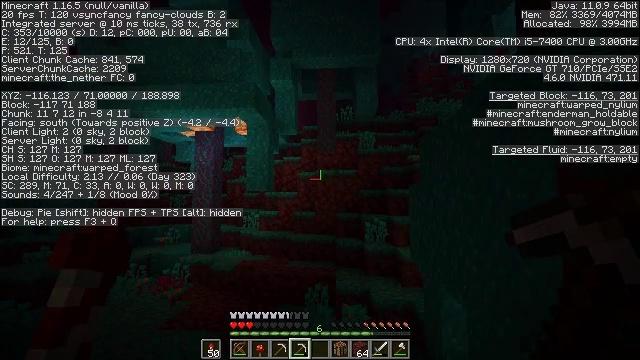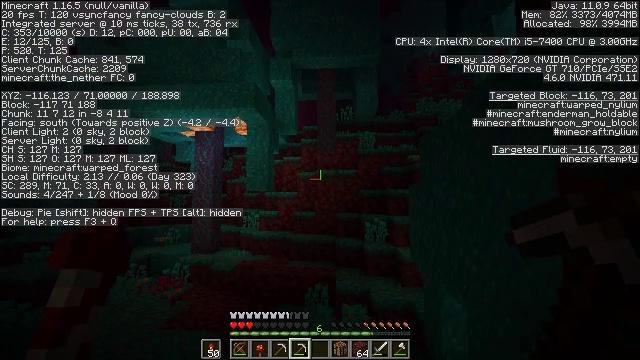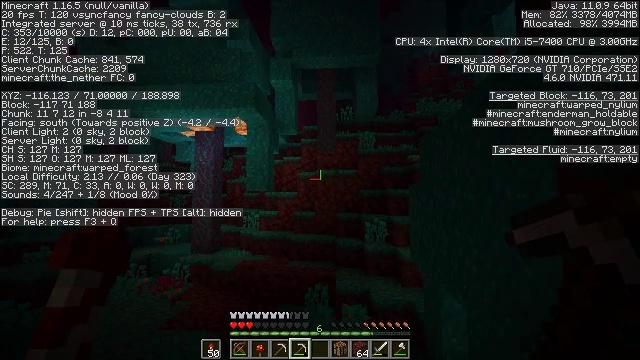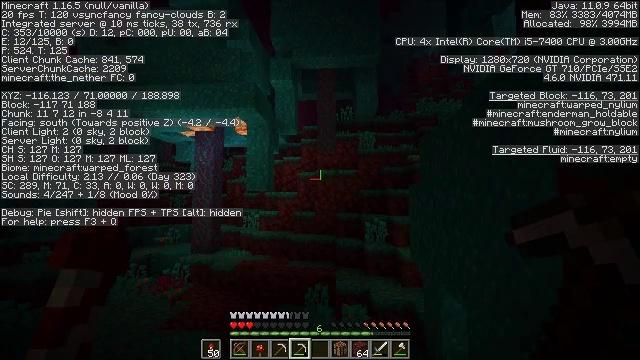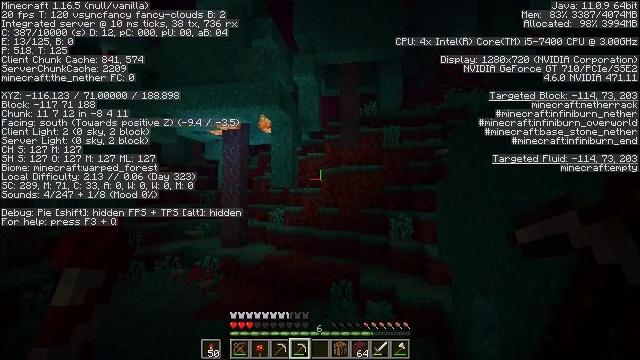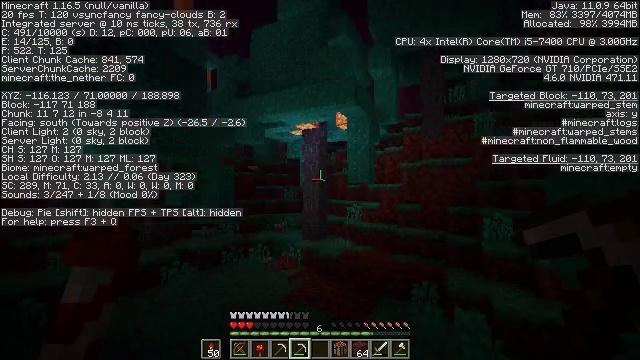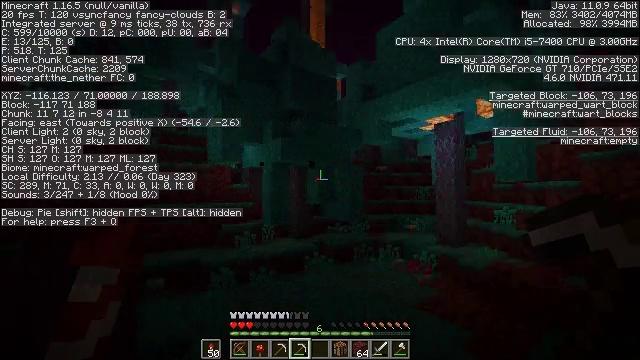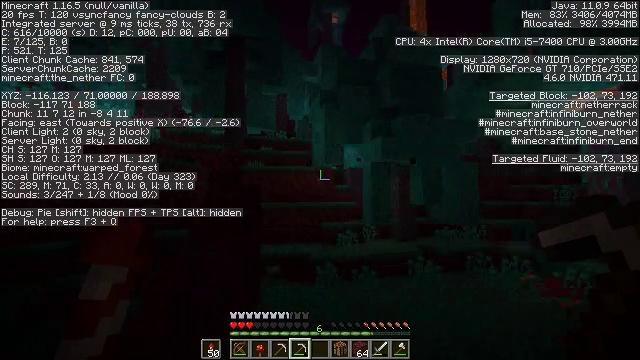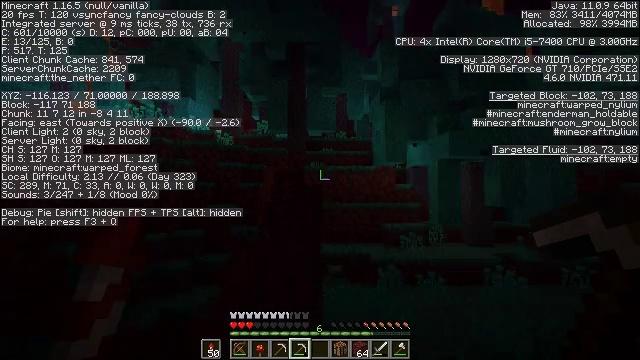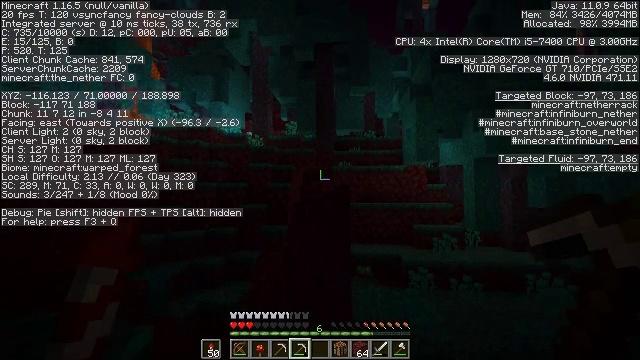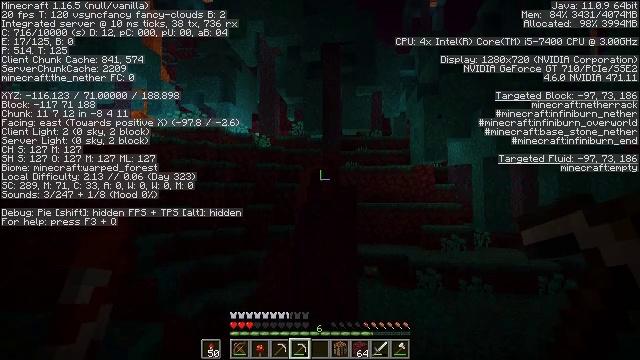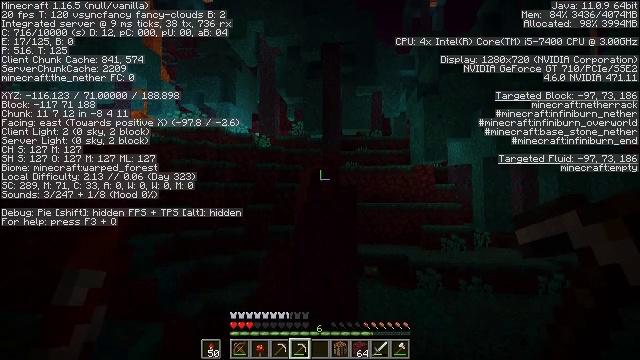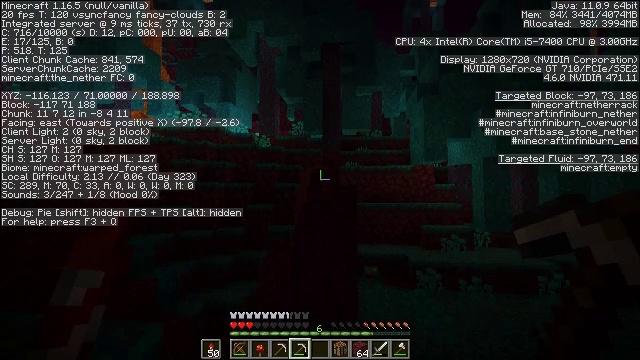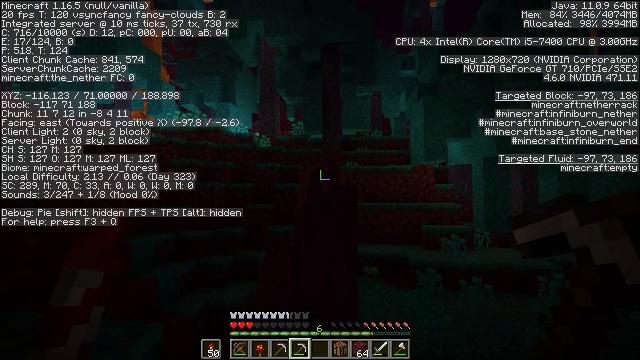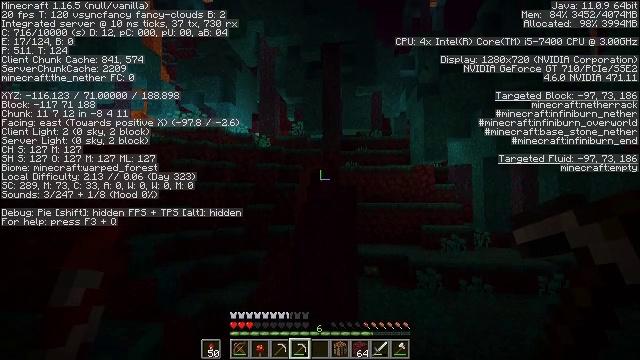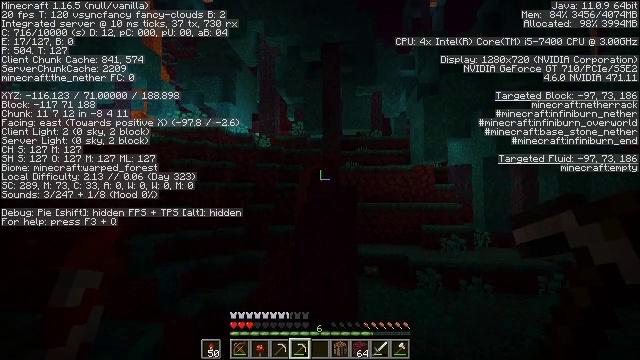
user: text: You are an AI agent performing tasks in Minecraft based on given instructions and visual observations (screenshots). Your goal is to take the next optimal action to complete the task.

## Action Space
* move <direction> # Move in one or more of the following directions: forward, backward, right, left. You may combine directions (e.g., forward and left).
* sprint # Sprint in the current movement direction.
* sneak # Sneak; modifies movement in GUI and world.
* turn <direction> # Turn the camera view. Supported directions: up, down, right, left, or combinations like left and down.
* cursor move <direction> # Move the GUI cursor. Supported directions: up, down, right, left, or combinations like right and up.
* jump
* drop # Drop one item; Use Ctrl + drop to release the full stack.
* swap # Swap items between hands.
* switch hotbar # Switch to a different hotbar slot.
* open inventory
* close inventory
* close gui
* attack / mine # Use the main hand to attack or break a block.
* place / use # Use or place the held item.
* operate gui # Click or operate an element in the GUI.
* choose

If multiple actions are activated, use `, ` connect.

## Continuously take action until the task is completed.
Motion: motion action
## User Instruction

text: Mine nether gold ore in the Nether.
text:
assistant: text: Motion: no_op
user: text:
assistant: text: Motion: no_op
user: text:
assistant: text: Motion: no_op
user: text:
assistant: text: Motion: turn left
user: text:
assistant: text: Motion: turn left
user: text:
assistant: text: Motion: turn left
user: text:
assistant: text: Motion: turn left
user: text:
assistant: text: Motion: turn left
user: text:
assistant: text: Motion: turn left
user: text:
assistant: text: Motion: turn left
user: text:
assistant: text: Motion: no_op
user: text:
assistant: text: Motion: no_op
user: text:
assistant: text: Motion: no_op
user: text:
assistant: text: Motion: no_op
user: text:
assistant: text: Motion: no_op
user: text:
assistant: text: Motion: no_op
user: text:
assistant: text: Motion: no_op
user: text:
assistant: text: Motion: no_op
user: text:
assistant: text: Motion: no_op
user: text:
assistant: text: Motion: no_op
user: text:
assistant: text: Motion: no_op
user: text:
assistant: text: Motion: no_op
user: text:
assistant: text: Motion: no_op
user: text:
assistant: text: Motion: no_op
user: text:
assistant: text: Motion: no_op
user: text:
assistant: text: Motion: no_op
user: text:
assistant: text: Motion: turn left
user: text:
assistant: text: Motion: turn left and up
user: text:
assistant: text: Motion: turn left and up
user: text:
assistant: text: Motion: turn left and up